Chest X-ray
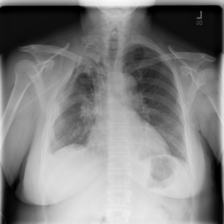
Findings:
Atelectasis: negative
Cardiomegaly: negative
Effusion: negative
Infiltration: negative
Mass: negative
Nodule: negative
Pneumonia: negative
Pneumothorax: negative
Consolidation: negative
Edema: negative
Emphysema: negative
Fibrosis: negative
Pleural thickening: negative
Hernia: negative